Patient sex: M
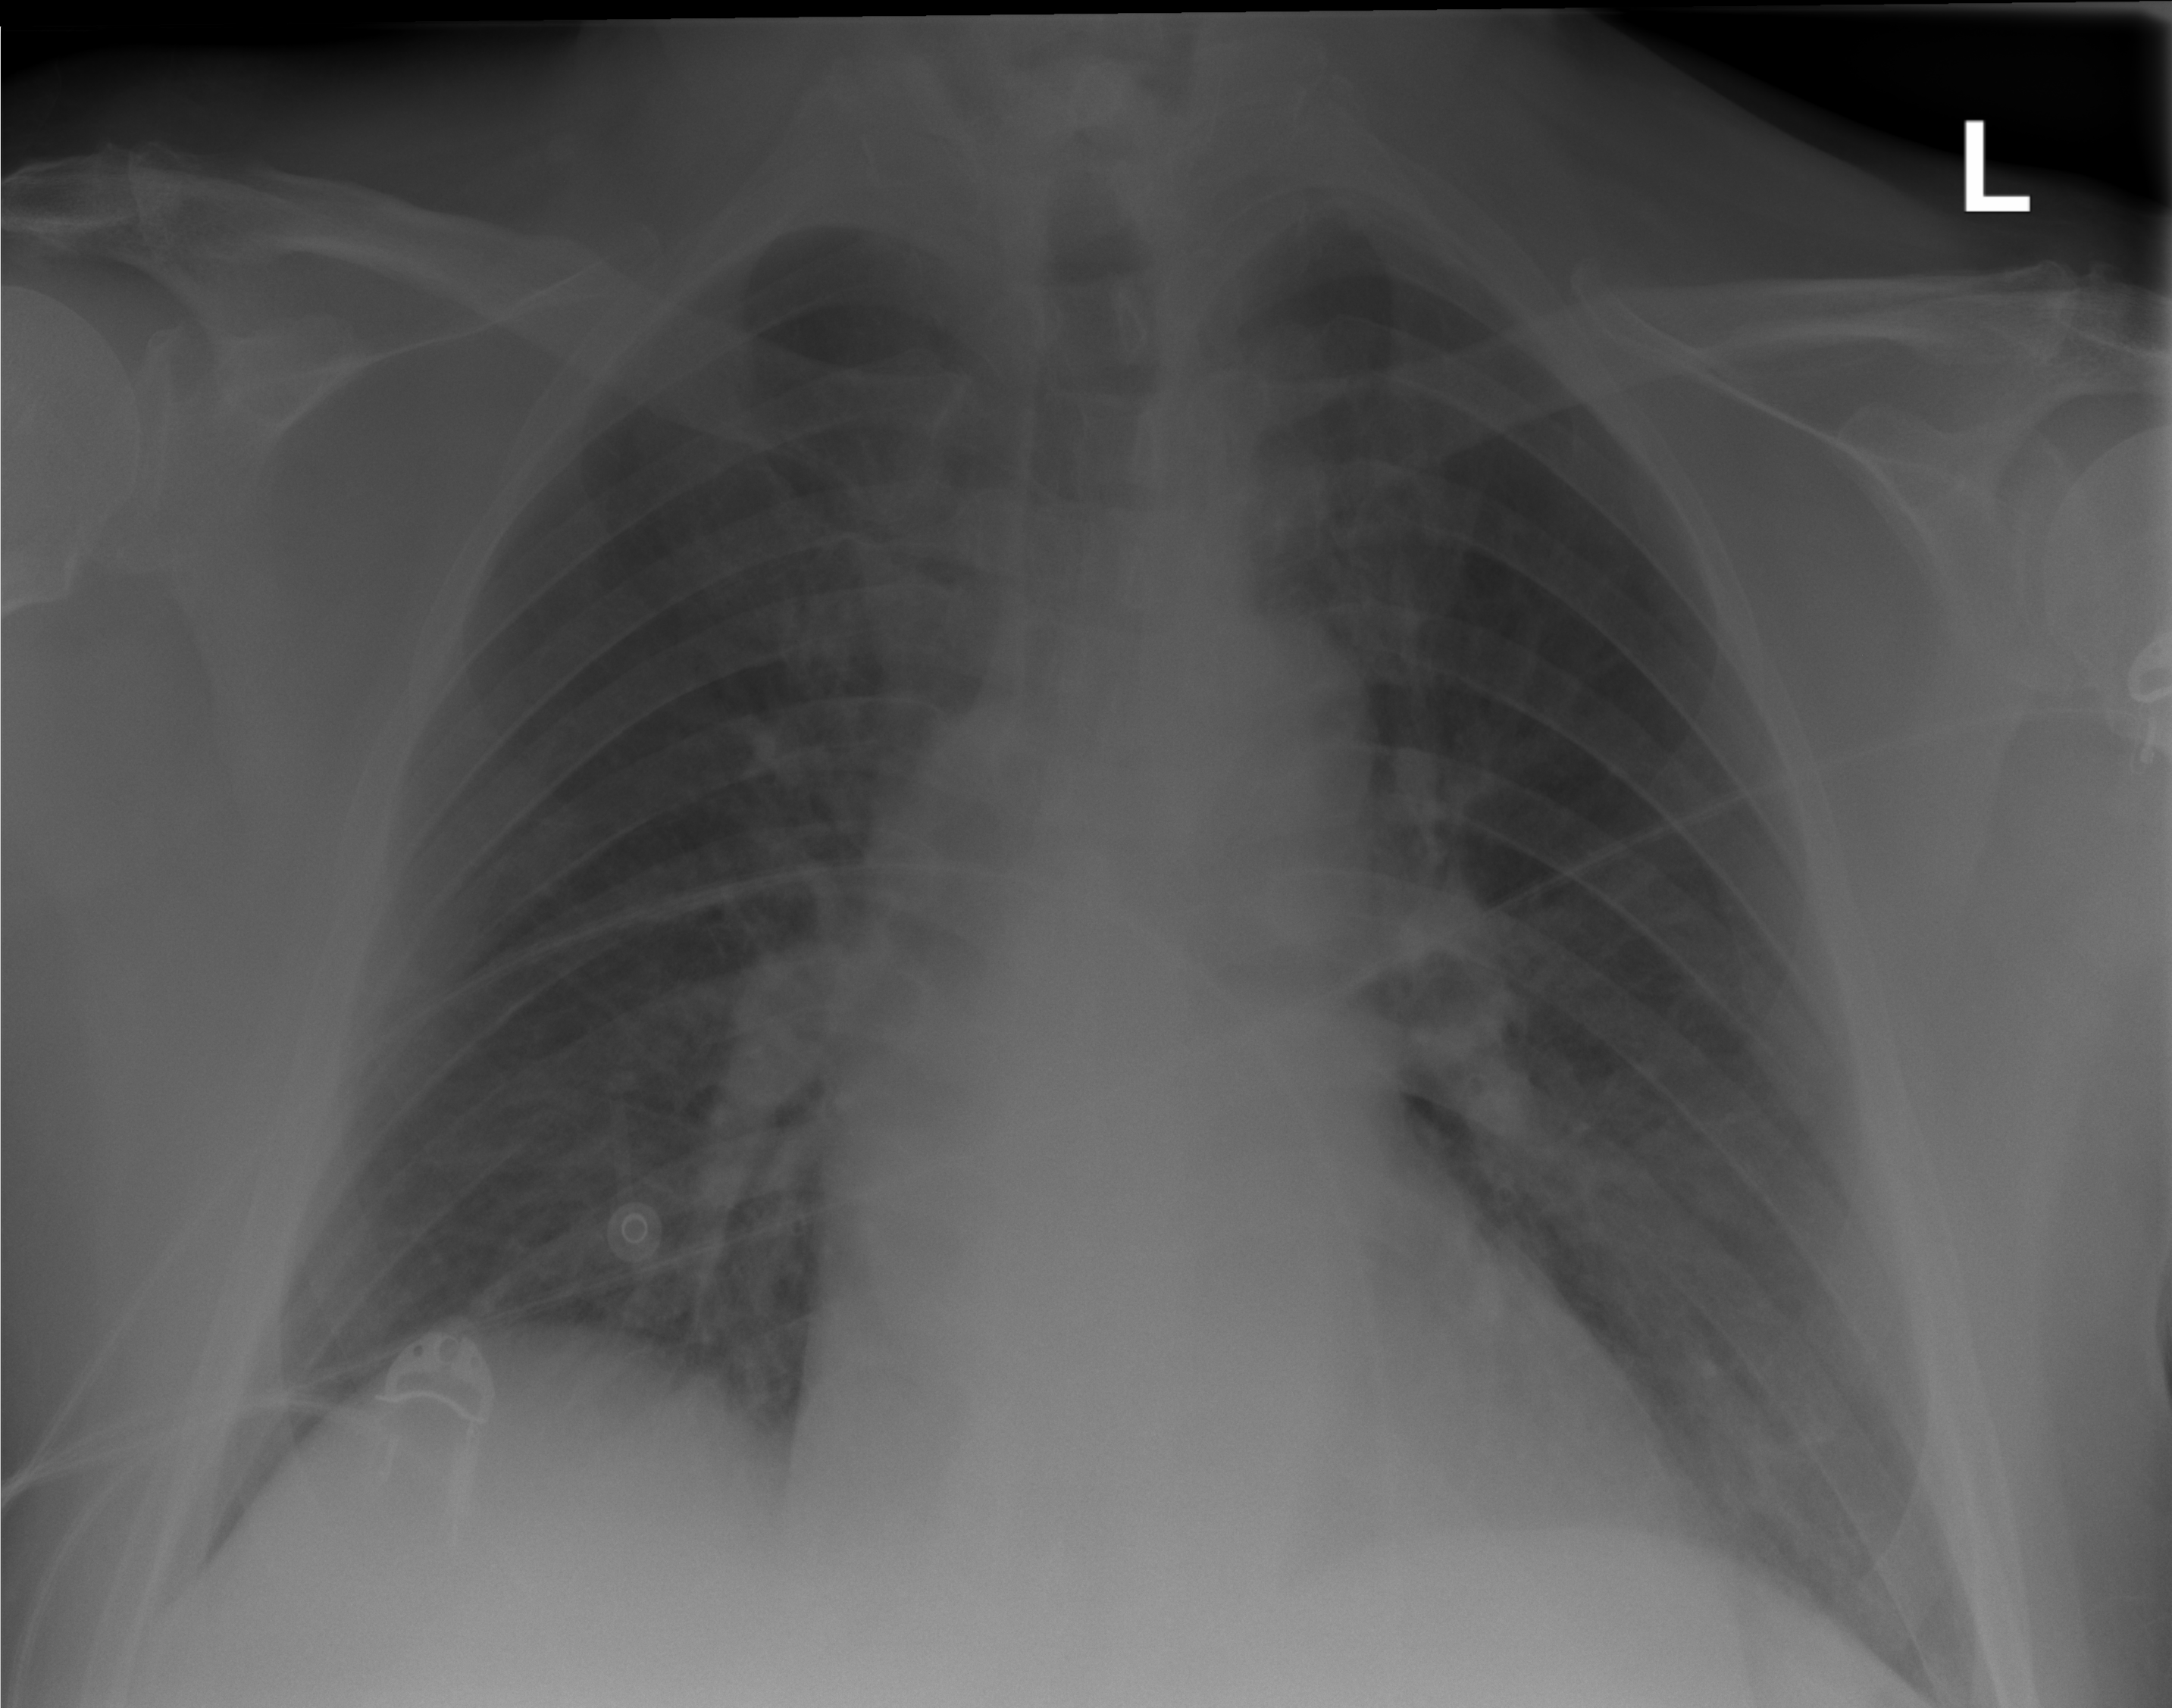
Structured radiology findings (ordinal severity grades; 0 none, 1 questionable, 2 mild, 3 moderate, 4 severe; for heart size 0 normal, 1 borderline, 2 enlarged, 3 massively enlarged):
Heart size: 0
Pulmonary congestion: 2
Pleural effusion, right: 0
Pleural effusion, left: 0
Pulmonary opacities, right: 0
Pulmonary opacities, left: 0
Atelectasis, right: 0
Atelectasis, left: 0